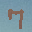
Label: 7